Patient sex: F
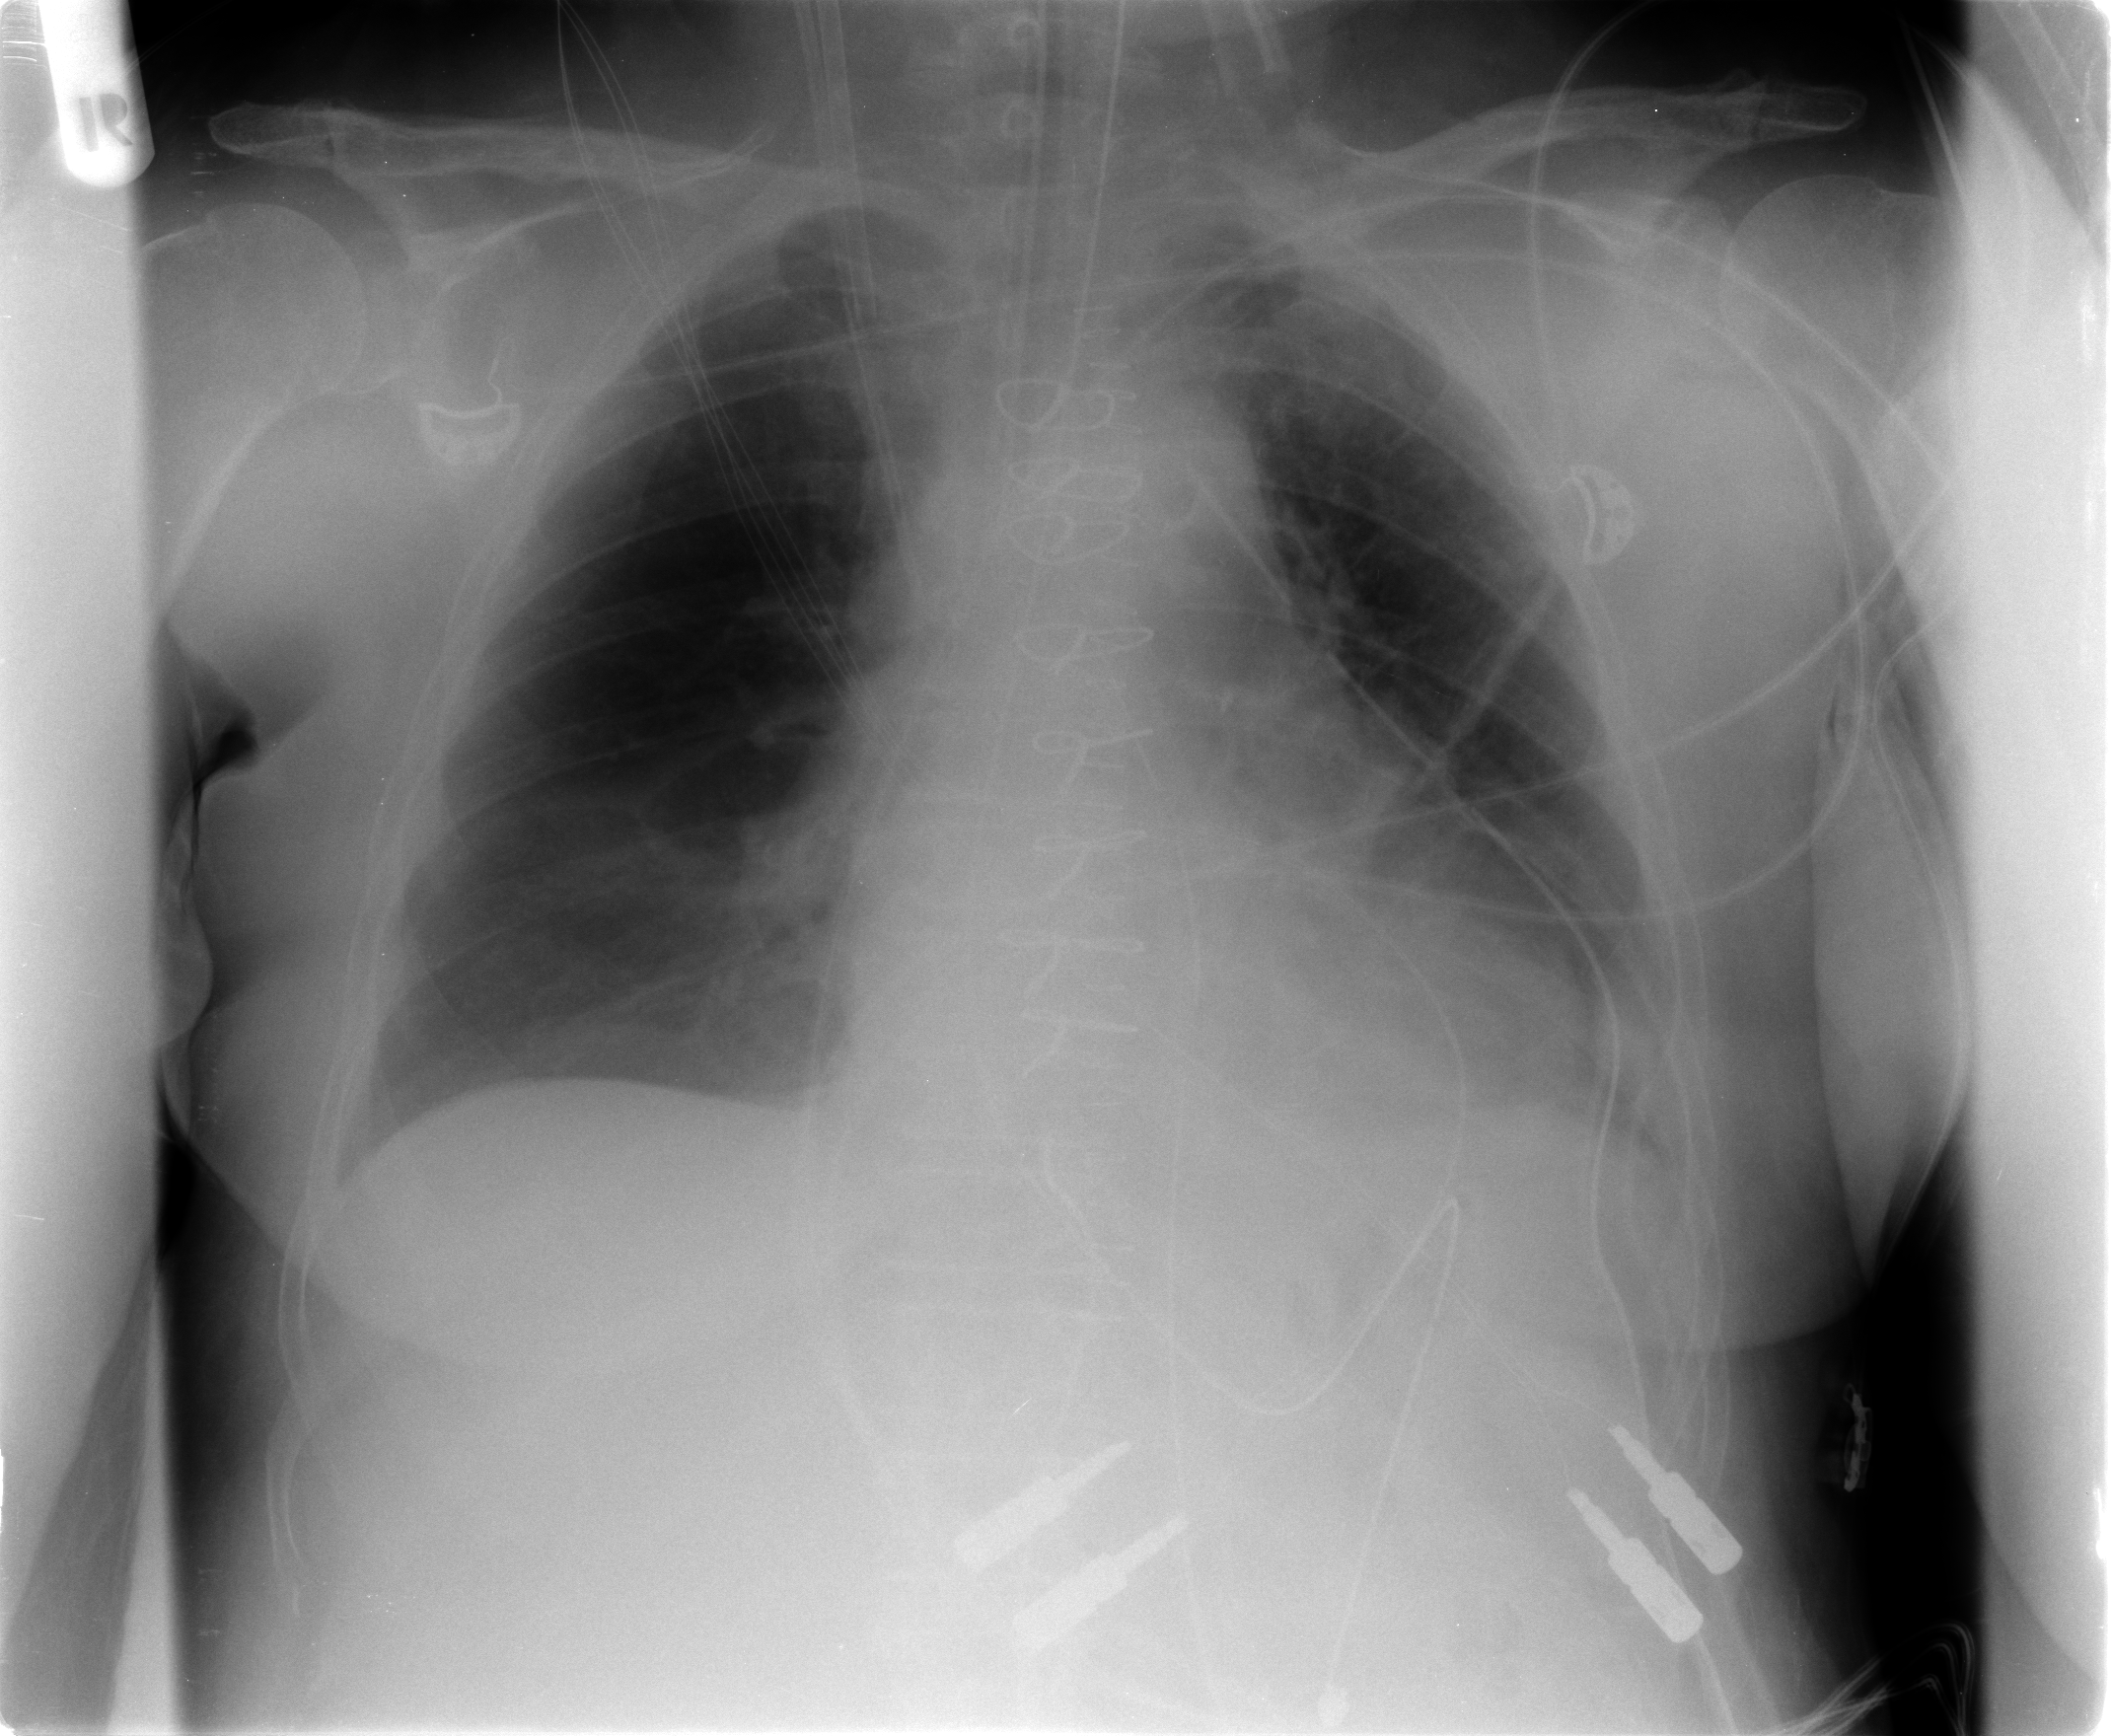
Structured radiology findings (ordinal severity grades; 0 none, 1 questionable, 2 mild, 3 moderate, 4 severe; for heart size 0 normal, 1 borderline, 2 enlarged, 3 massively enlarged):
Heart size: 0
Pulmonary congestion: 2
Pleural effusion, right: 0
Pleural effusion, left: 2
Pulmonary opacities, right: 0
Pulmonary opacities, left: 0
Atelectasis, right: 2
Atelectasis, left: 2